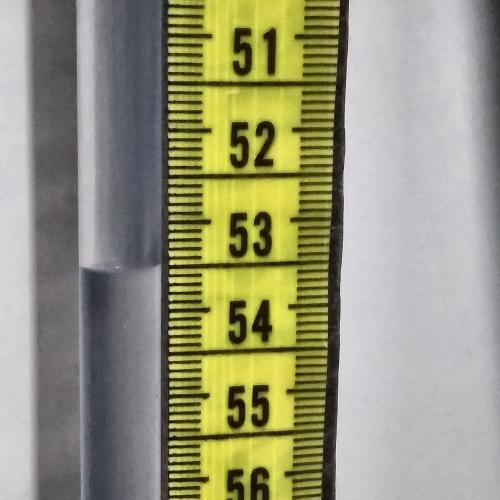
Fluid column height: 53.5 cm